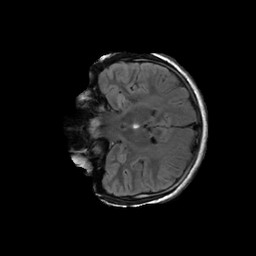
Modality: FLAIR
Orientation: coronal
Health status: ill
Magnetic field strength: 3 T